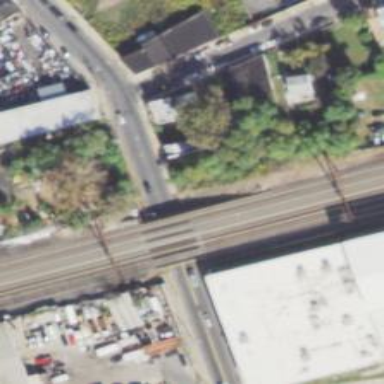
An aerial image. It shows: Bridge with electrified railway tracks featuring contact line.